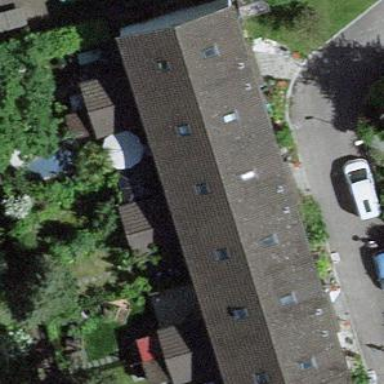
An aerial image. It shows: Terrace building.